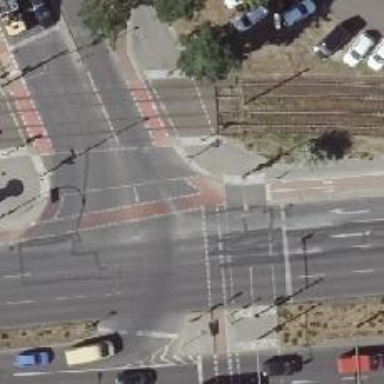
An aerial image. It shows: Asphalt cycleway with traffic signals at crossing.